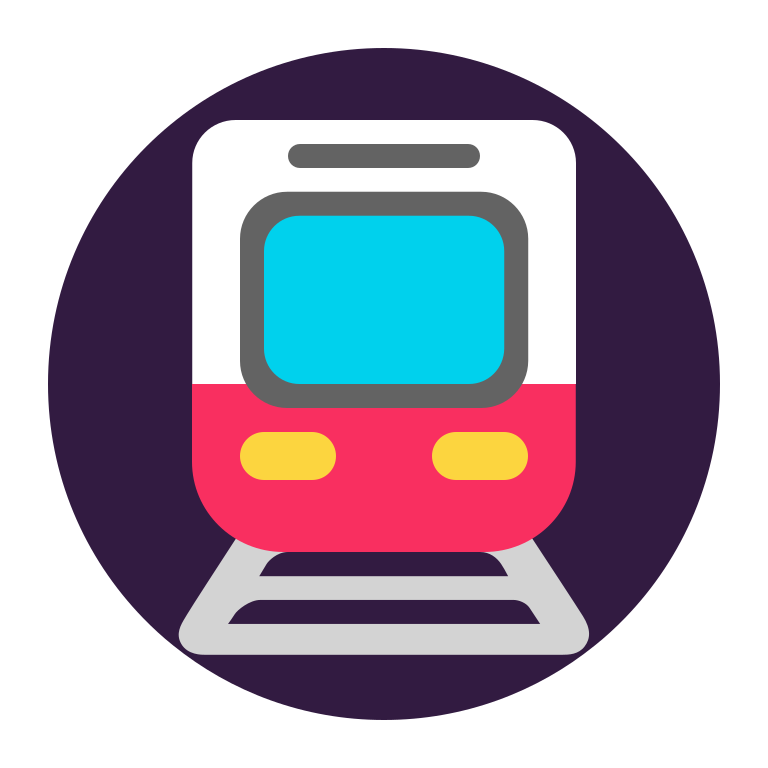
metro flat